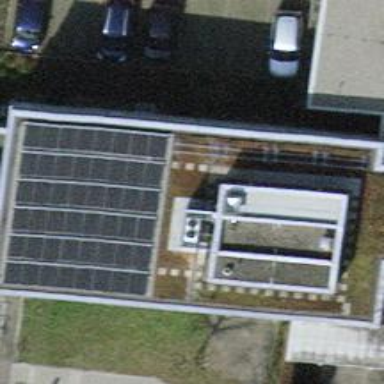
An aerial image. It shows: Government office.